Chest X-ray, PA view. Patient: 15 years old, sex M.
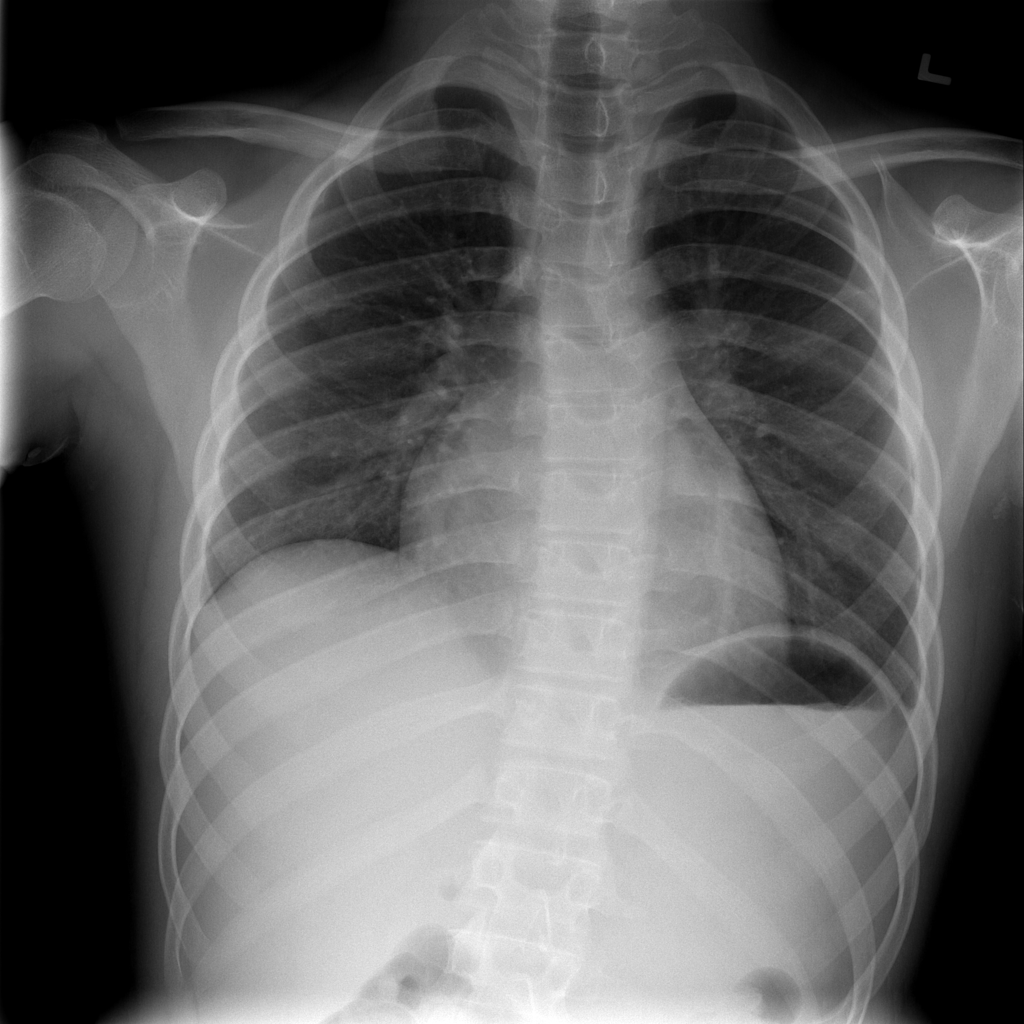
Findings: No Finding